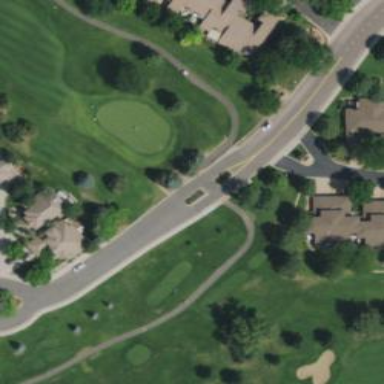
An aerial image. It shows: Well-maintained asphalt path with grade1 track type. It is golf cartpath.